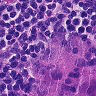
Metastatic tissue present: yes